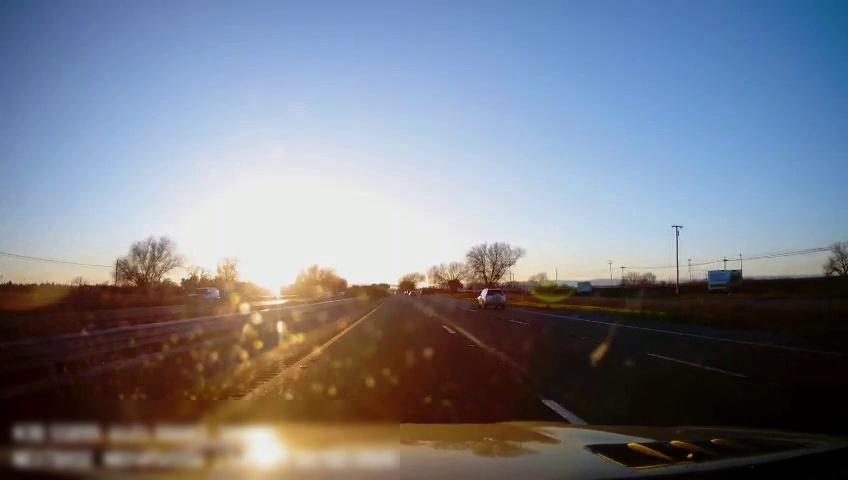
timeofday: Day
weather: Sunny
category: Drivable Space
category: Vehicles | SUV
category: Vehicles | SUV
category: Lanes | Alternate Lane
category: Lanes | Current Lane
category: Lanes | Current Lane
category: Lanes | Alternate Lane
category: Traffic | Signs
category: Traffic | Signs